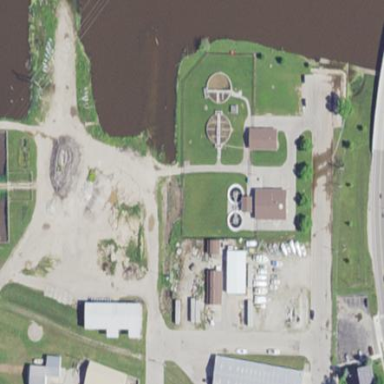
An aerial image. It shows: View of wastewater plant.